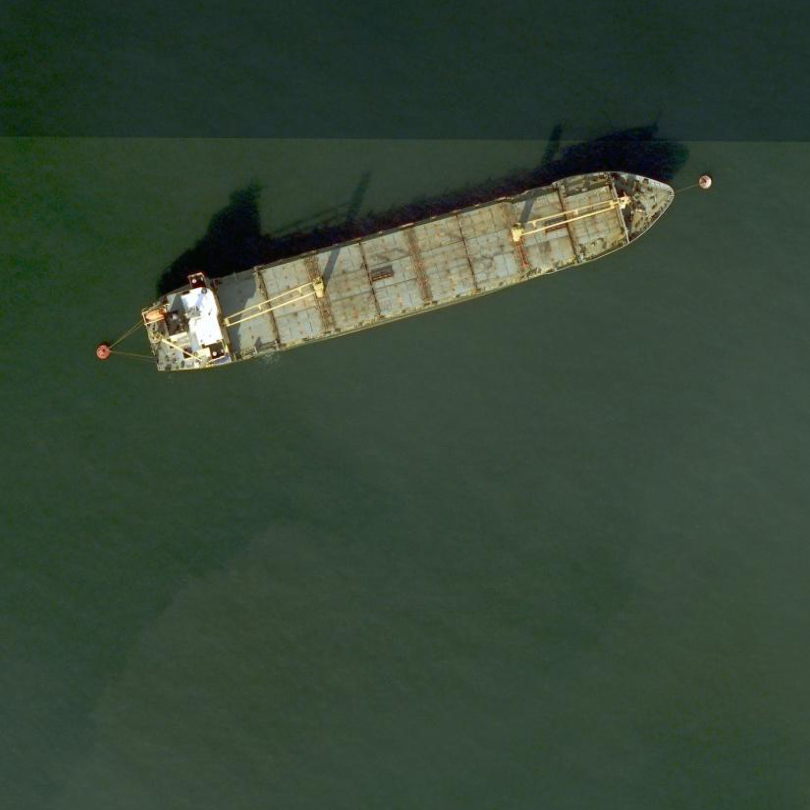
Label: civil